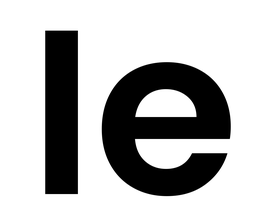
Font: Poppins-SemiBold